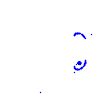
Particle: proton